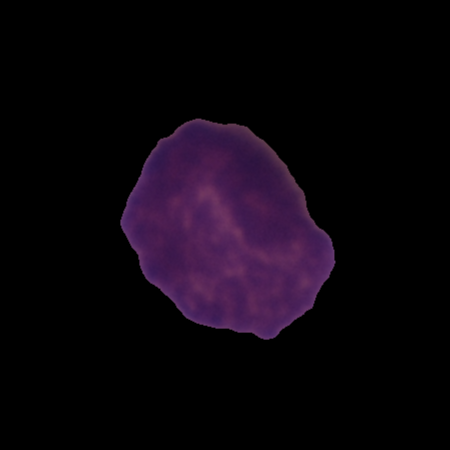
Label: healthy